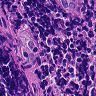
Metastatic tissue present: no